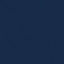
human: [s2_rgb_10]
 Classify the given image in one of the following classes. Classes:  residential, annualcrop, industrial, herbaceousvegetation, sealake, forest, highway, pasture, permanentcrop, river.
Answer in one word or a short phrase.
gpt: SeaLake